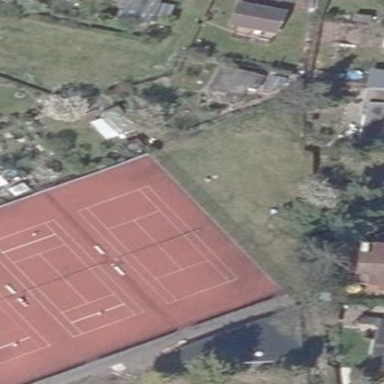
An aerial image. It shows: Tennis court on pitch designated for leisure land.